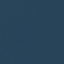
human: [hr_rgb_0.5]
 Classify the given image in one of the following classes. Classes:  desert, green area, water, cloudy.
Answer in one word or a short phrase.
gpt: water